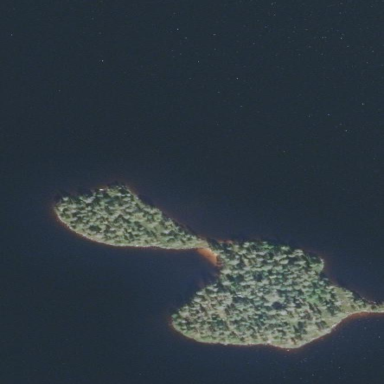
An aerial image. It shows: Islet.